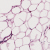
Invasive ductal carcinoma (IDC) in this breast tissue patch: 0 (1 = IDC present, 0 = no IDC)